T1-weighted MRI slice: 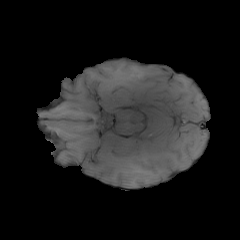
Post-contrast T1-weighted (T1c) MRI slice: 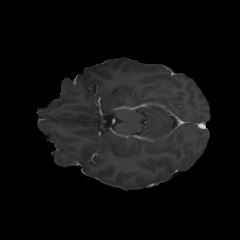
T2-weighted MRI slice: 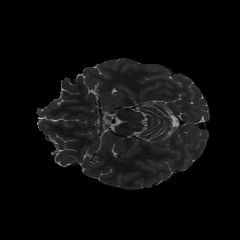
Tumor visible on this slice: no